Question: I've been playing with the animation package lately. Pretty nifty stuff but in the use of 'saveHTML' I get a control panel with a green dot for every image (see below) and I have a ton of images. How can I make the green dots go away but keep the control panel?
I asked a related question yesterday so the minimal working example is <URL>.
Here's the code I'm using to make the html file:
'''
saveHTML(pp(), autoplay=FALSE, loop=FALSE, verbose=FALSE, outdir = "new")
'''
The animation help manual says but I can not figure out how to do what I've asked above.

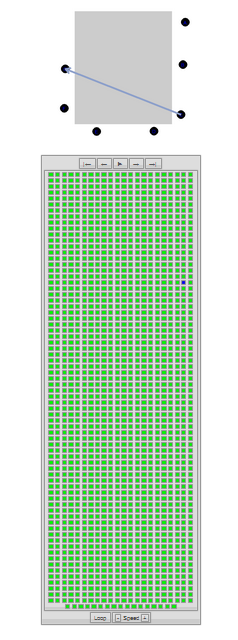
Answer: You want to remove the 'navigator' option from 'controls'. Try adding this to the parameter list: 'single.opts = "'controls': ['first', 'previous', 'play', 'next', 'last', 'loop', 'speed'], 'delayMin': 0"'
to get something like:
'''
saveHTML(pp(), autoplay=FALSE, loop=FALSE,
verbose=FALSE, outdir = "new",
single.opts = "'controls': ['first', 'previous', 'play', 'next', 'last', 'loop', 'speed'], 'delayMin': 0")
'''
The default list includes 'navigator' so we're just removing that option. You can reorder these options too if you want.